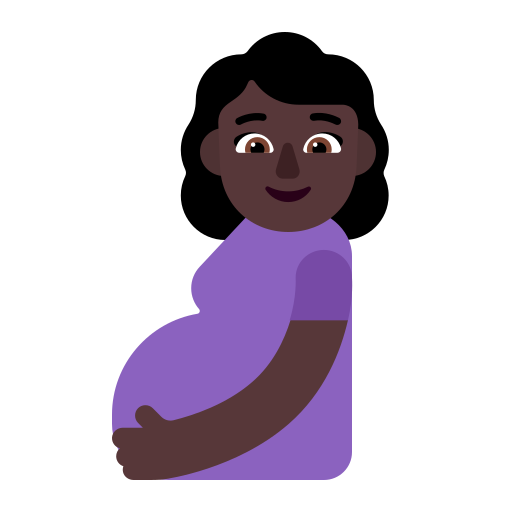
pregnant woman flat dark